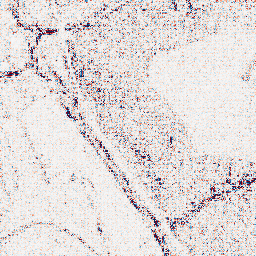
Category: wavelet
Decomposition family: wavelet_biorthogonal
Decomposition parameters: wavelet: bior3.5
level: 1
Upsampling method: nearest
Upsampling parameters: scale: 2
Upsampling scale: 2